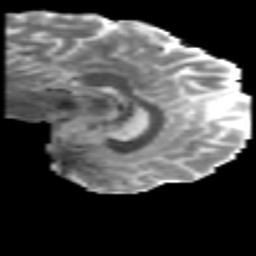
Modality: MD
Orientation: sagittal
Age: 31
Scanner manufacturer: philips
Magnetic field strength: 3 T
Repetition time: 8.6 s
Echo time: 0.127 s